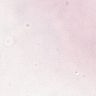
Metastatic tissue present: no